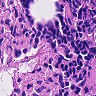
Metastatic tissue present: no